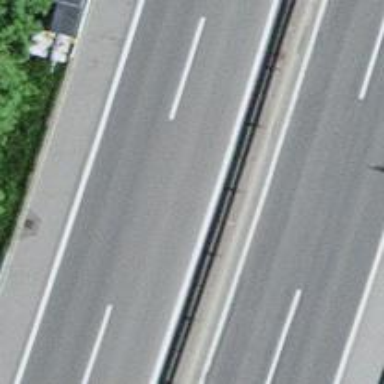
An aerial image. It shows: Asphalt motorway.